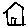
Label: house